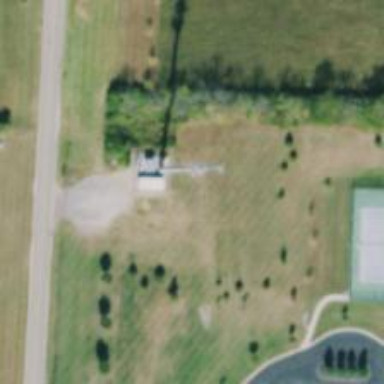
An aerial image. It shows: Mast structure.